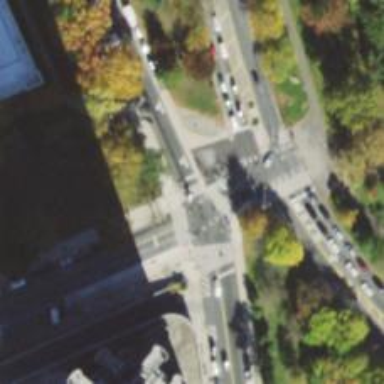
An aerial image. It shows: Marked crossing on footway.